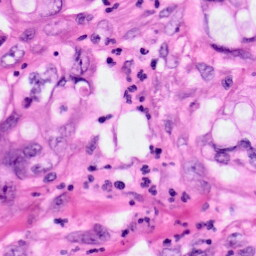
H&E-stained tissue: Pancreatic